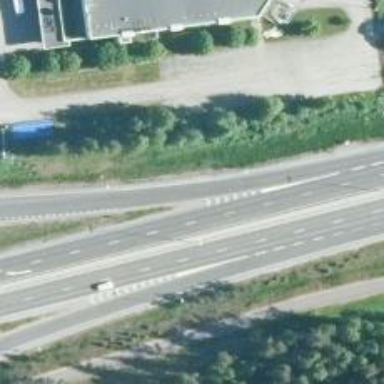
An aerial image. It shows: Tertiary trunk link highway.